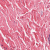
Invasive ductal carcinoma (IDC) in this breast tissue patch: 1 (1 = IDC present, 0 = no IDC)